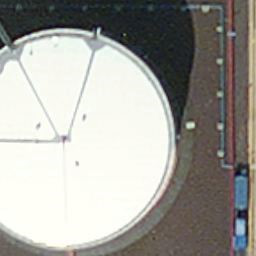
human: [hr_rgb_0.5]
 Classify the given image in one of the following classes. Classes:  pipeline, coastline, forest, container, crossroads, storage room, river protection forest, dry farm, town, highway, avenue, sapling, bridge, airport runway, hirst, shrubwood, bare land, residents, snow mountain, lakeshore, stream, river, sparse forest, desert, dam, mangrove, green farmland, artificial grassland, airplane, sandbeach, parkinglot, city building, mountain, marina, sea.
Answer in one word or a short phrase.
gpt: storage room